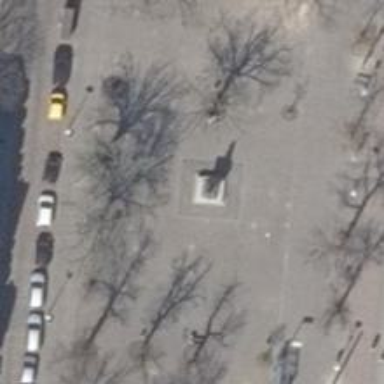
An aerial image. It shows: Historical memorial featuring statue.